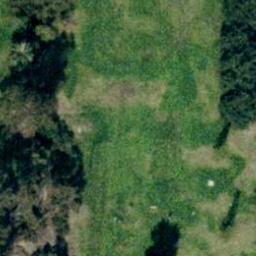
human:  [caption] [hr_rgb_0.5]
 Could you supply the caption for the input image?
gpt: A part of a golf course with turfs and some trees .

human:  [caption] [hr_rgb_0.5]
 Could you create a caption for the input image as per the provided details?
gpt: This is a part of a golf course with turfs and some trees .

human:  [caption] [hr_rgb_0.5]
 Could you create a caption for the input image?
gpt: There are green turfs and some trees in the golf course .

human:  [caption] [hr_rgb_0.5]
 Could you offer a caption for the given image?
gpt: A part of a golf course with green turfs and some trees .

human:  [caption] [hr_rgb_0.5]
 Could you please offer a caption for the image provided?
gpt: There are green turfs and some trees in the golf course .